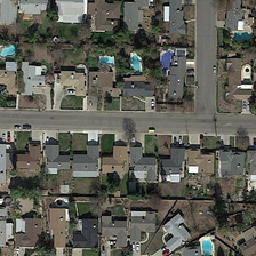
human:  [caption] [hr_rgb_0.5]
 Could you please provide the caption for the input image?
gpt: There is an intersection and four blue swimming pools in the community

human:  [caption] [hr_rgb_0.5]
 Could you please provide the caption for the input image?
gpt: The residential area has an intersection and four blue swimming pools

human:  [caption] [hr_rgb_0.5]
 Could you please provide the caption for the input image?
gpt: There is a cross and four blu e pools in the residential area

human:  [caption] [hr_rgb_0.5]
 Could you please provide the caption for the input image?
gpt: There are an intersection and four blue pools in the residential area

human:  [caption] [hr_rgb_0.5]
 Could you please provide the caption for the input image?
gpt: The residential area has a blue swimming pool.